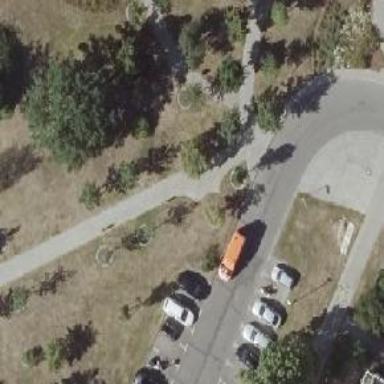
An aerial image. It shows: Footway.